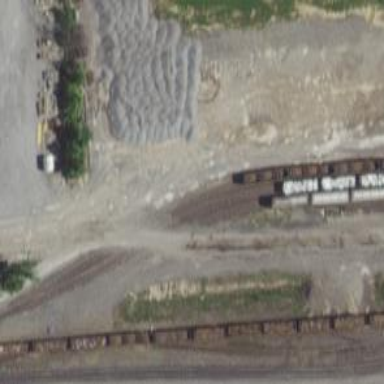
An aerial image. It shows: Railway yard in service.